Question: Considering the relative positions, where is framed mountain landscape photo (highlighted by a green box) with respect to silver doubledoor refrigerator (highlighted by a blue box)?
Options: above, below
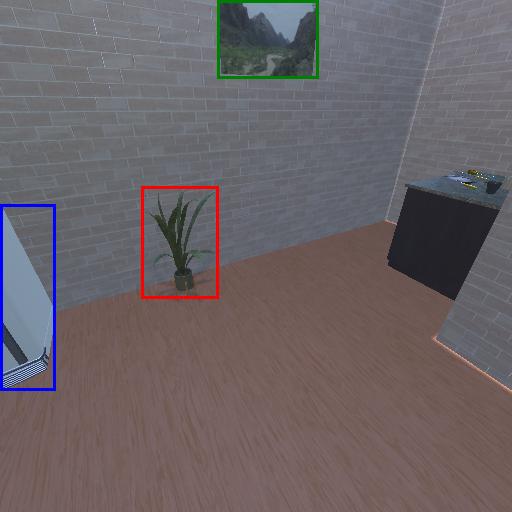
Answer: above